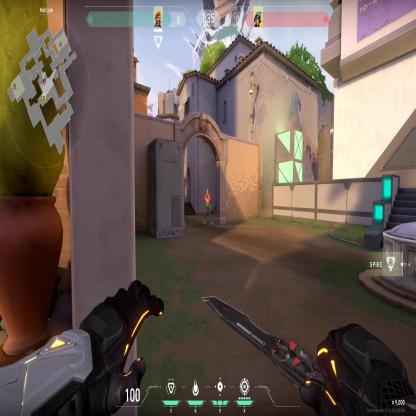
Label: enemy